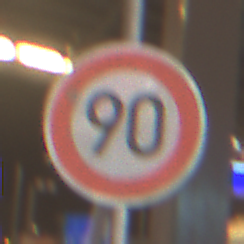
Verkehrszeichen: Geschwindigkeit90
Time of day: NotSpecified
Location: Indoor (Urban)
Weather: NotSpecified
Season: NotSpecified
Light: Artificial